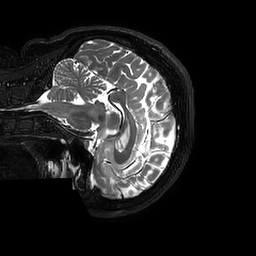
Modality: T2w
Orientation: sagittal
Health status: ill
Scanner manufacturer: philips
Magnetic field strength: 3 T
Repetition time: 2.5 s
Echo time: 0.331 s